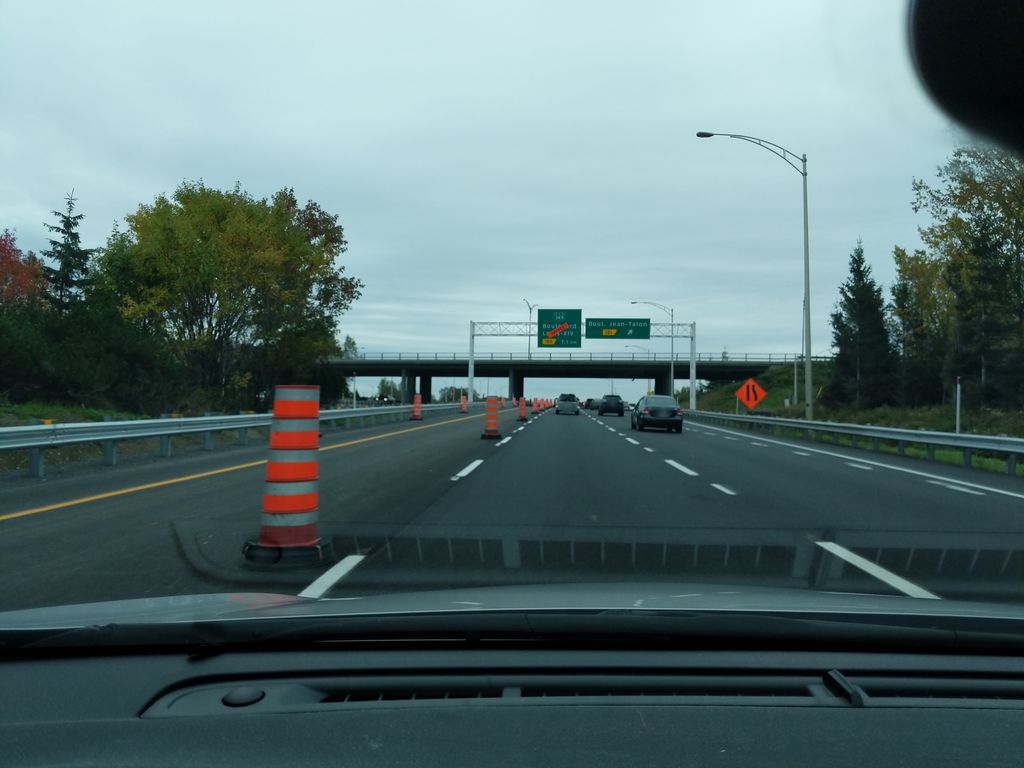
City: quebec_city